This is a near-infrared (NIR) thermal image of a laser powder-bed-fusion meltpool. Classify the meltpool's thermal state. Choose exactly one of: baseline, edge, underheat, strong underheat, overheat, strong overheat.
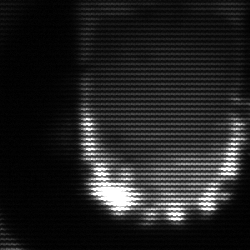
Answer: baseline